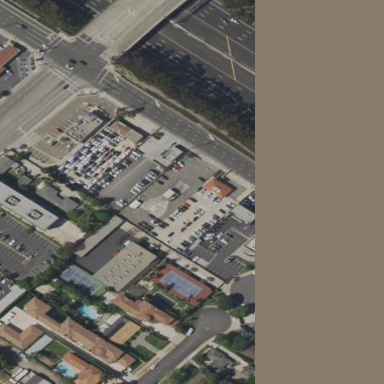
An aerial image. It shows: Commercial area.